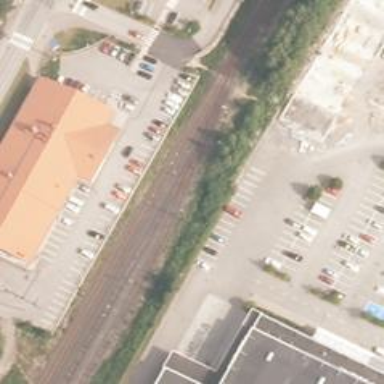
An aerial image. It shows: Continuous rail track.